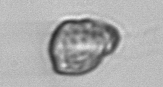
Label: Dinophyceae